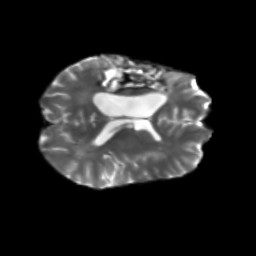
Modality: T2w
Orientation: axial
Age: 42
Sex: male
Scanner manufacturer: siemens
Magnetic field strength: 3 T
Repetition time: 5.25 s
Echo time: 0.08 s